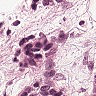
Metastatic tissue present: yes